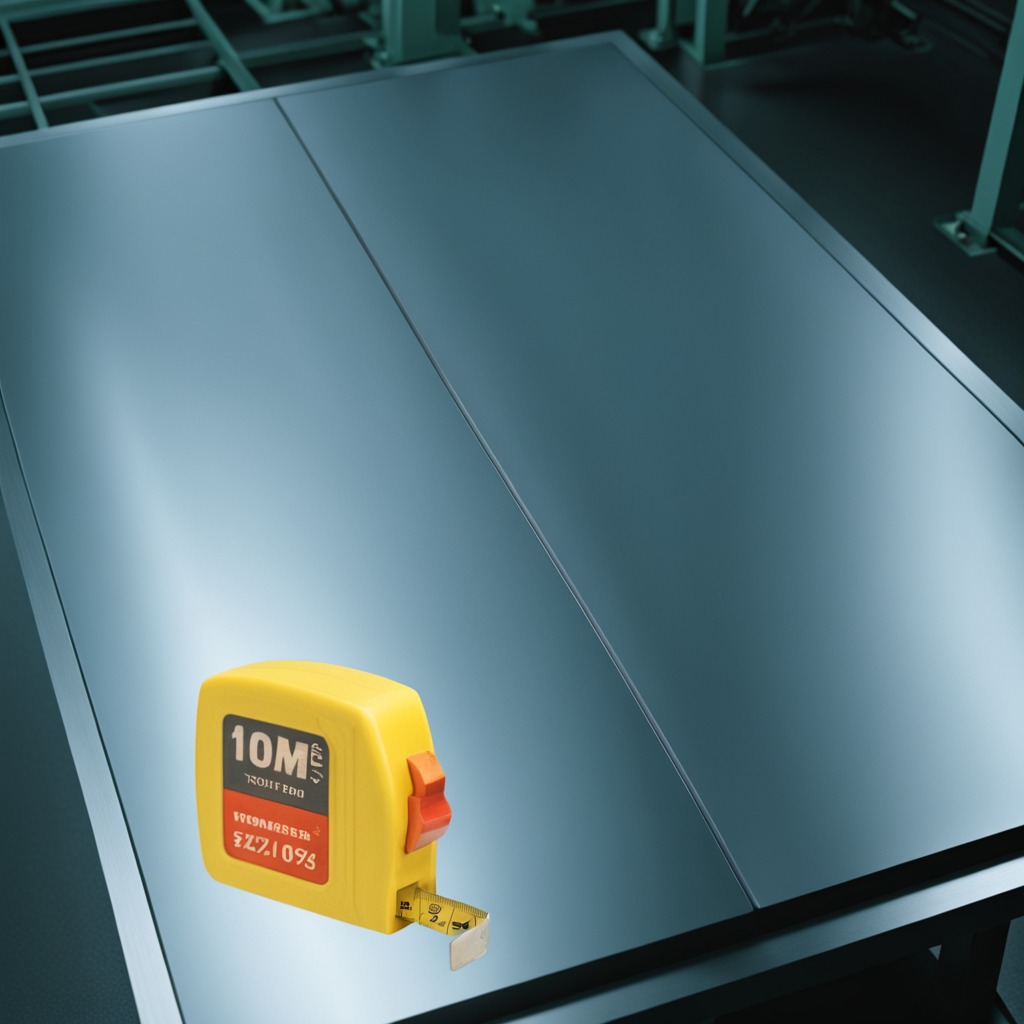
A measuring tape is lying on the metal table.